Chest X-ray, AP view. Patient: 58 years old, sex F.
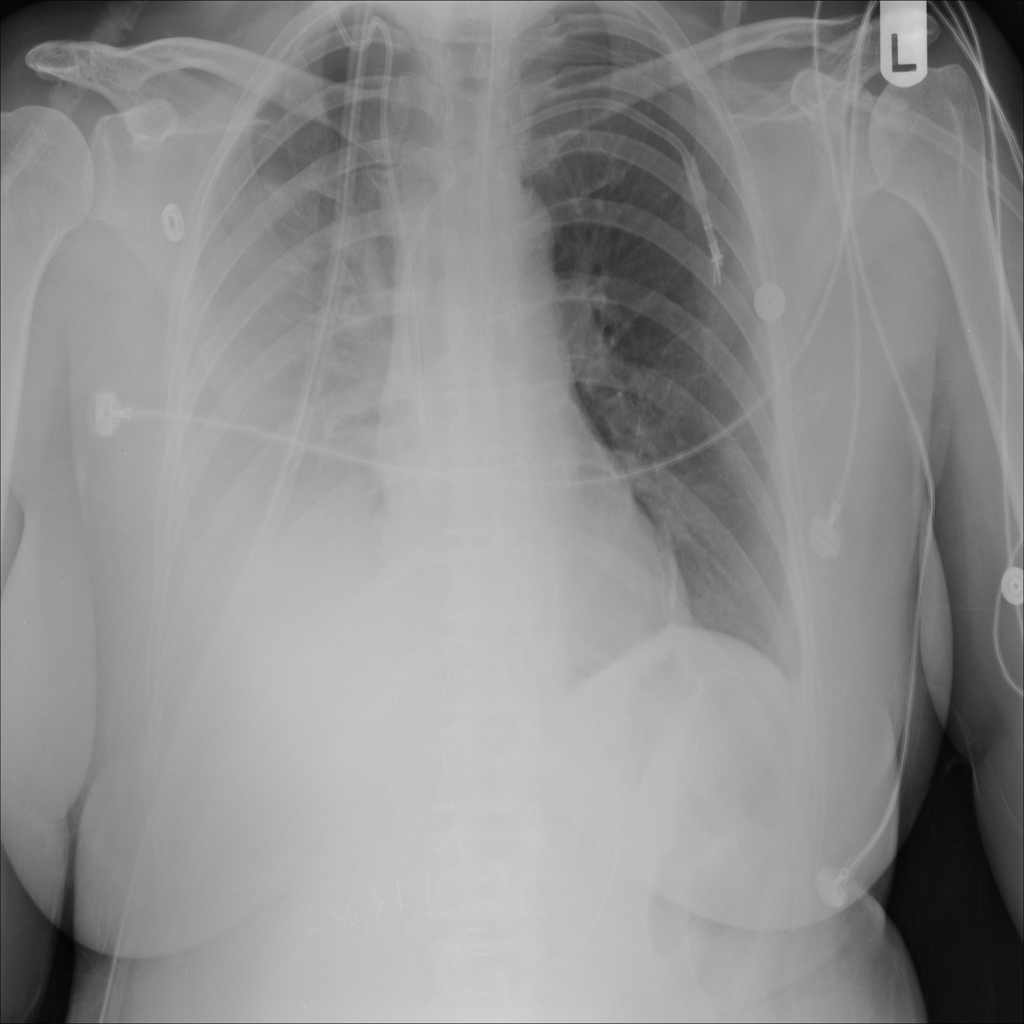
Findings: No Finding